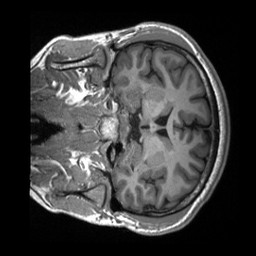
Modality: T1w
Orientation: coronal
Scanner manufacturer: siemens
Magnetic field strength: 3 T
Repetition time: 2.3 s
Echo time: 0.00232 s